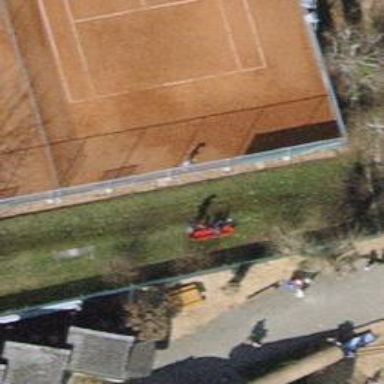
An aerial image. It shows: Red bench.